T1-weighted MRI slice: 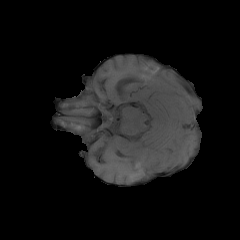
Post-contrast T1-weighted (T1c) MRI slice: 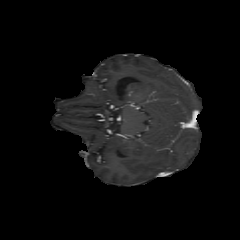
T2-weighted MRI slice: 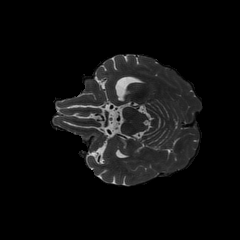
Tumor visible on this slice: no